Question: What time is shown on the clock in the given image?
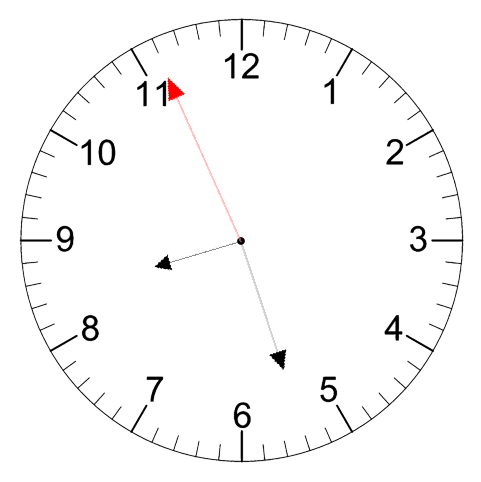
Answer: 08:26:56